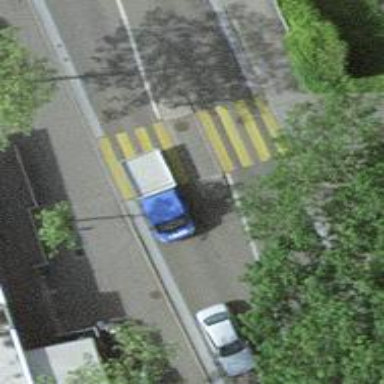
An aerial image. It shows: Kerb barrier.